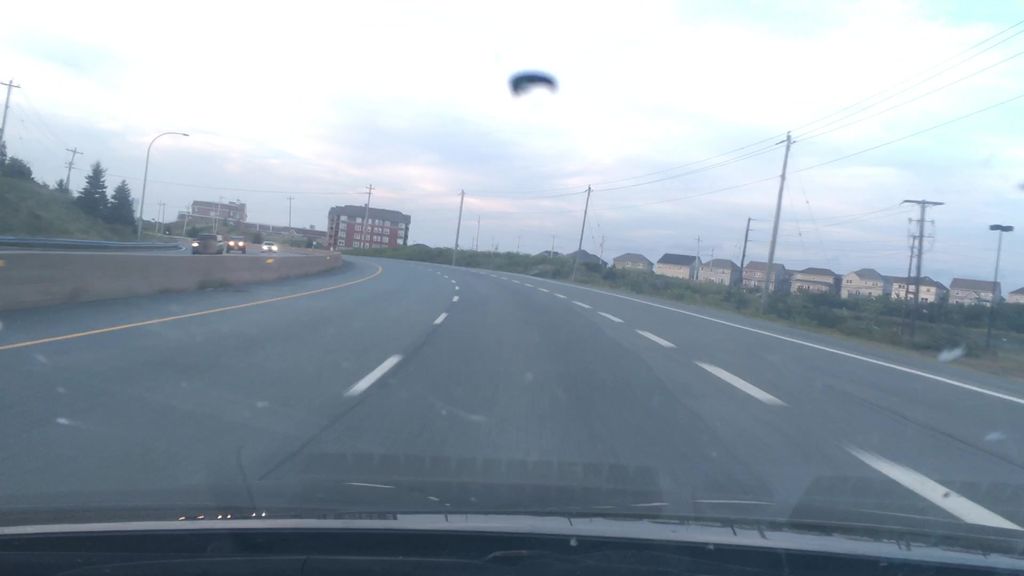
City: halifax